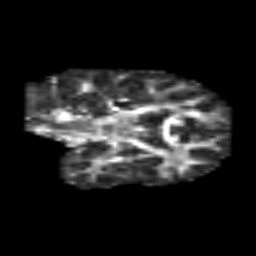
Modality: FA
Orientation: coronal
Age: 51
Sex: female
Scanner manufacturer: siemens
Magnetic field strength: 3 T
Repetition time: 3.2 s
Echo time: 0.081 s